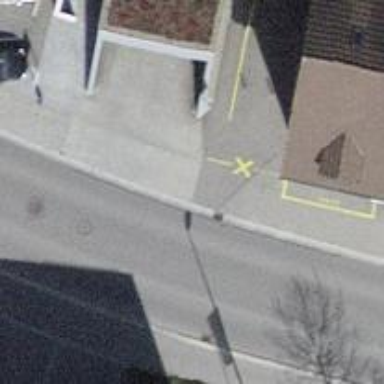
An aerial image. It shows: Bollard.